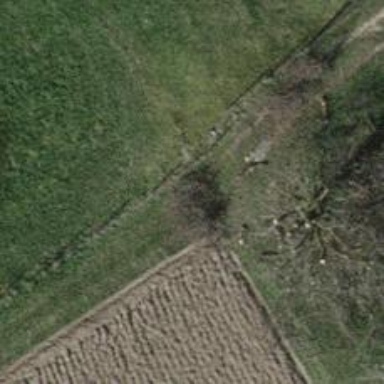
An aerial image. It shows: Grass track with grade4 quality surface.